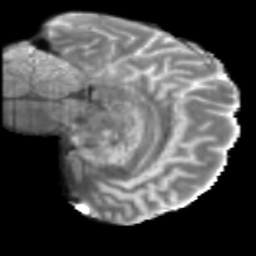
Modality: T2w
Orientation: sagittal
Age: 46
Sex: male
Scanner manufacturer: siemens
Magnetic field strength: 3 T
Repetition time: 5 s
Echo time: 0.092 s